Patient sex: M
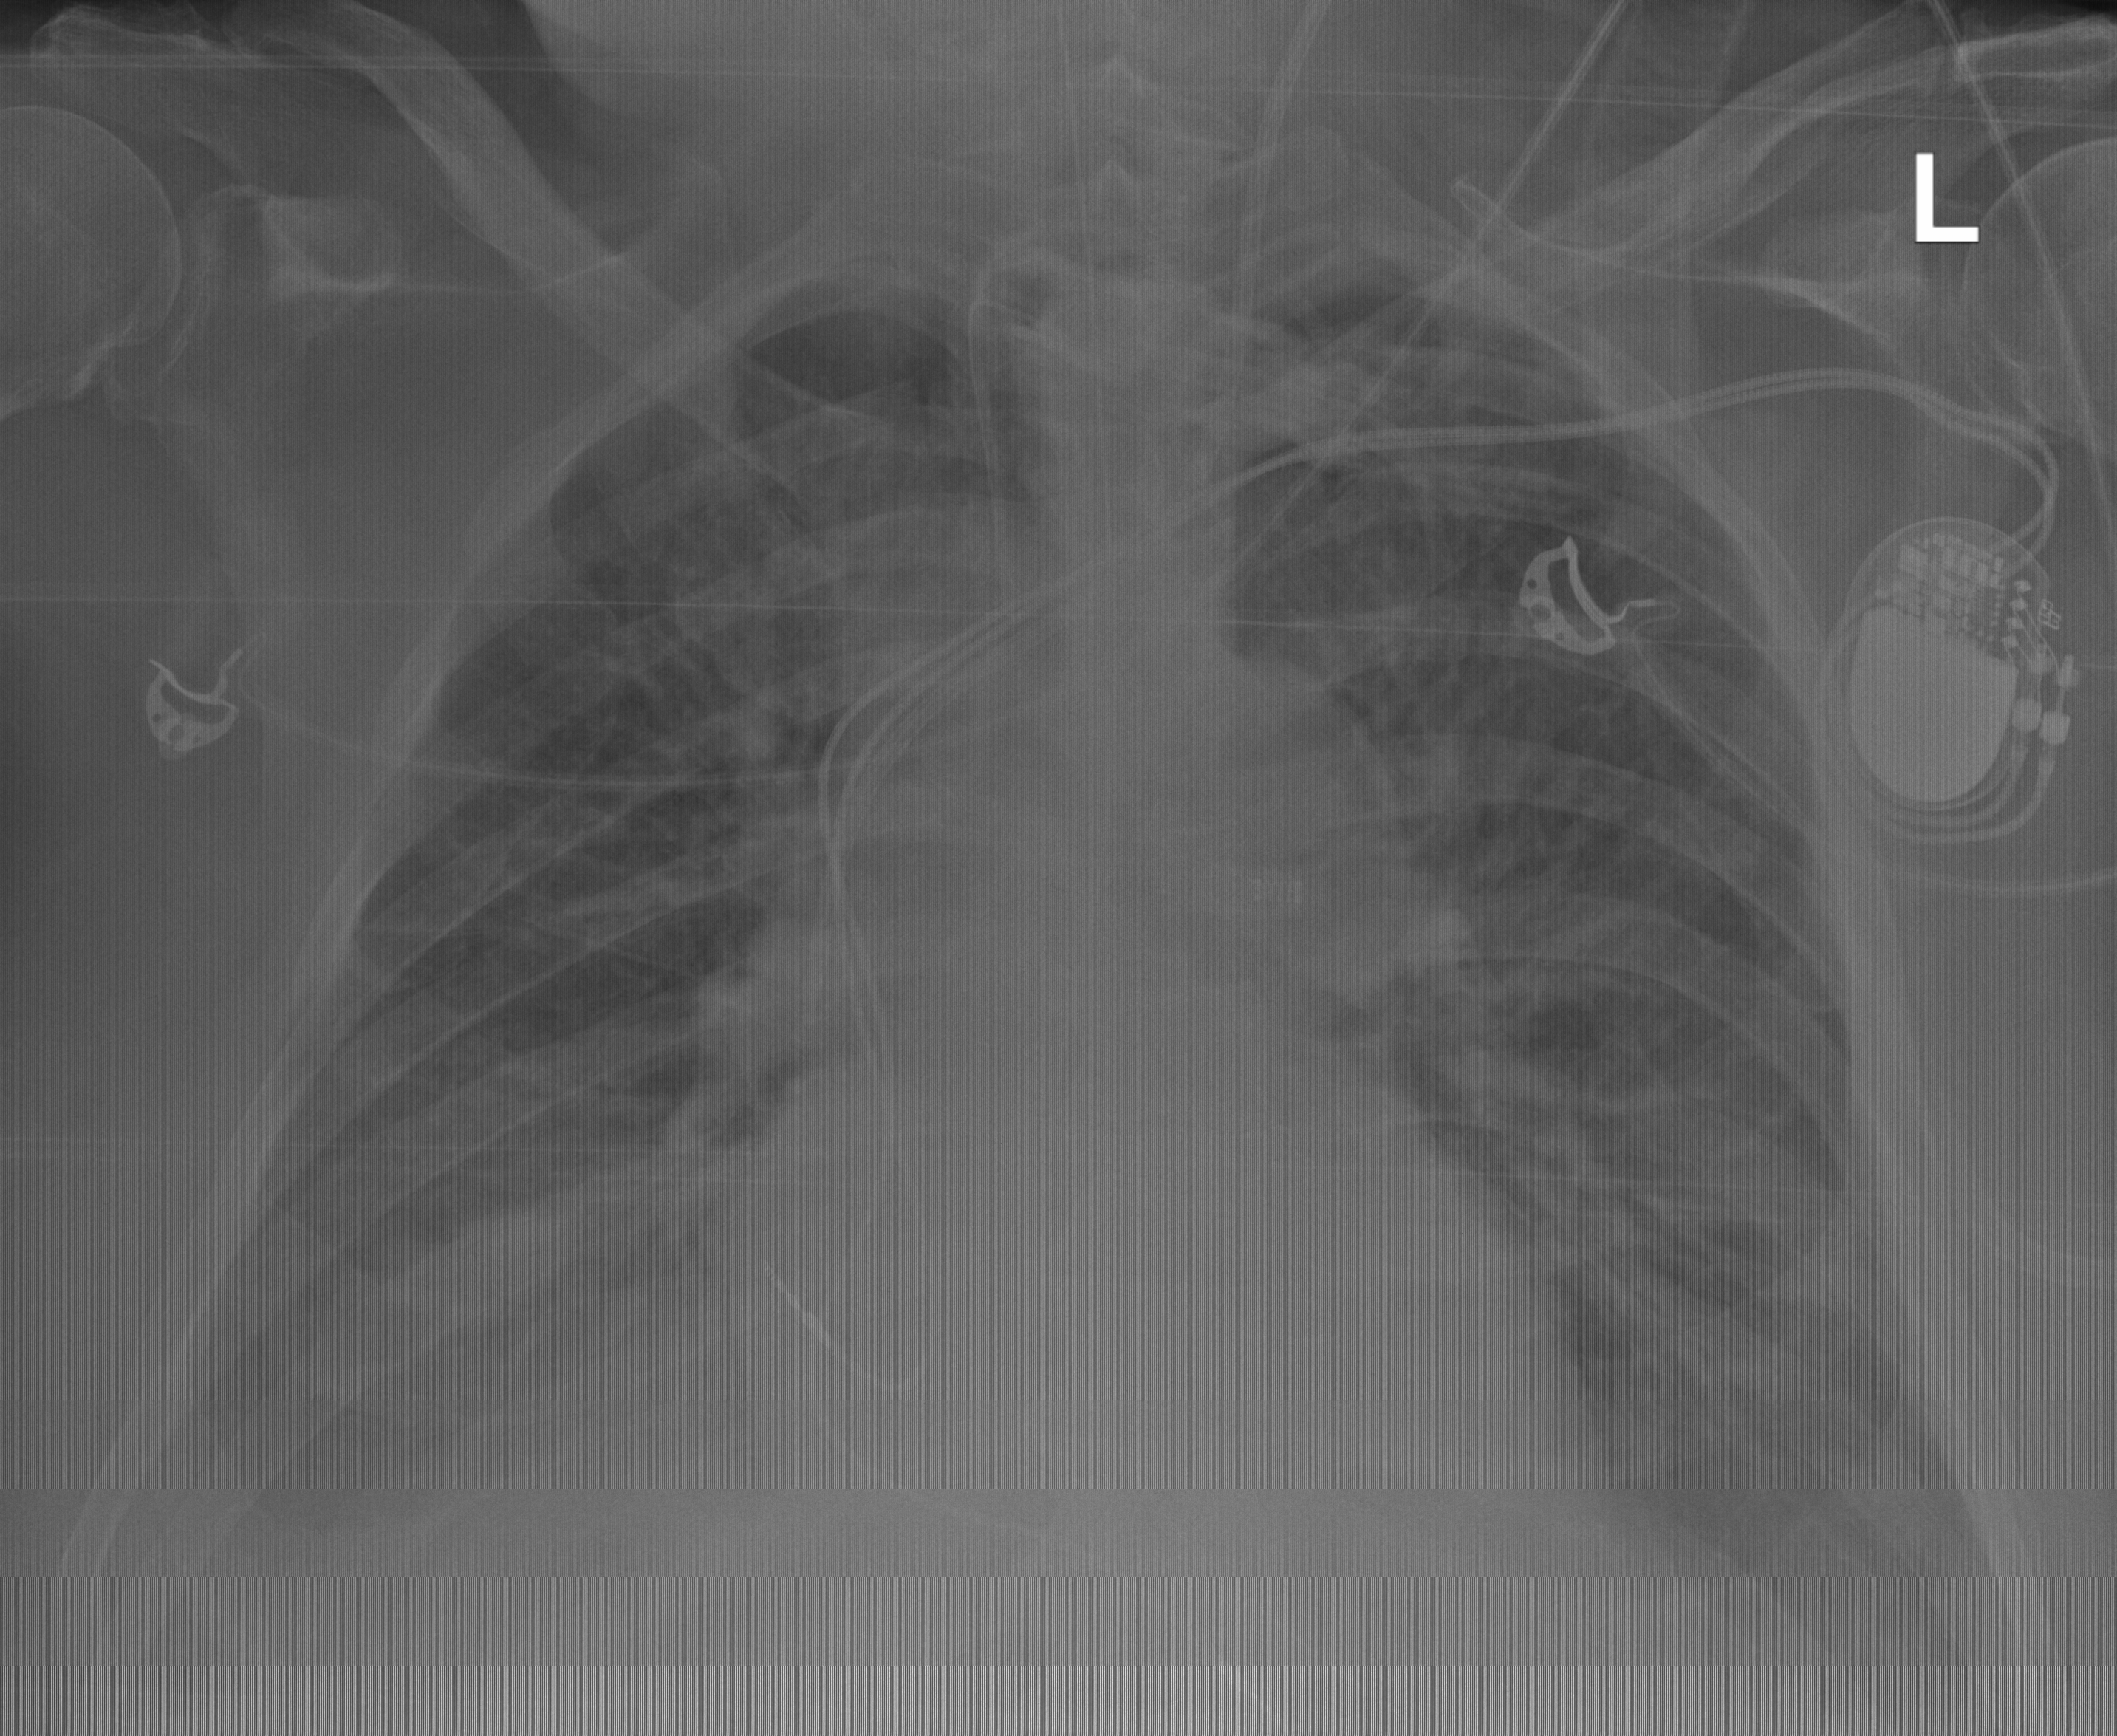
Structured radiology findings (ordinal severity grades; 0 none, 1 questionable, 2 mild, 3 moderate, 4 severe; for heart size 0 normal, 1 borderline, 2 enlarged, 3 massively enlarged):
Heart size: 1
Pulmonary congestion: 2
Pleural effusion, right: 3
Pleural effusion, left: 2
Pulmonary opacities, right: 2
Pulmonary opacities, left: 2
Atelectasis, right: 2
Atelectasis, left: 2